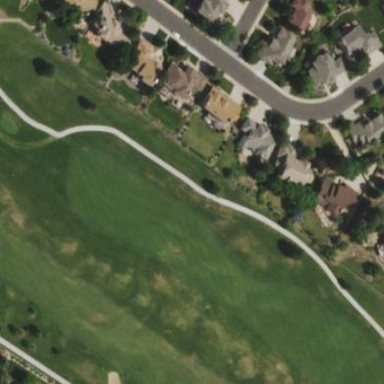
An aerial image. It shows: Golf fairway surrounded by grass.